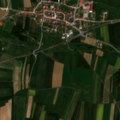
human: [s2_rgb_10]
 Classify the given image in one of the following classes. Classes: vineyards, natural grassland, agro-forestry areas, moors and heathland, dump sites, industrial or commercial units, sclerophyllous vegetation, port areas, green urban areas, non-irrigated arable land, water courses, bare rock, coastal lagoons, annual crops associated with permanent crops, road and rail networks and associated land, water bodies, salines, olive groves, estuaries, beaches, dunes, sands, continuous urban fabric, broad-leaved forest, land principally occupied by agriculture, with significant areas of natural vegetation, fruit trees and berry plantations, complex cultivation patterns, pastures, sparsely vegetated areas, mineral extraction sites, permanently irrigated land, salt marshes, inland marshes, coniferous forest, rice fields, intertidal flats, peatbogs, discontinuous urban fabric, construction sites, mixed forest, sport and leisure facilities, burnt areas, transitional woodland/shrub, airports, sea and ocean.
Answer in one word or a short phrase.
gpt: discontinuous urban fabric, non-irrigated arable land, complex cultivation patterns, land principally occupied by agriculture, with significant areas of natural vegetation, mixed forest